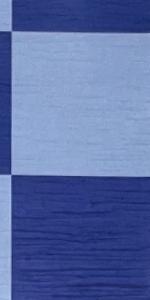
Label: Empty